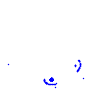
Particle: kaon